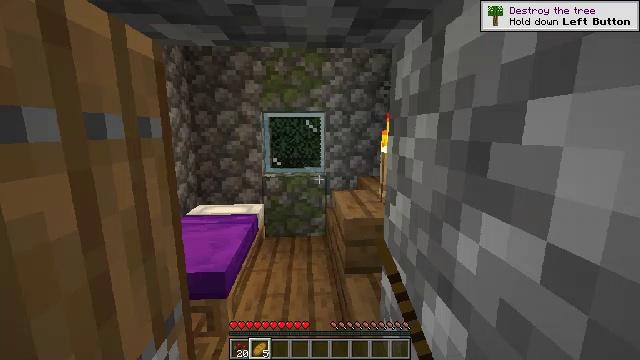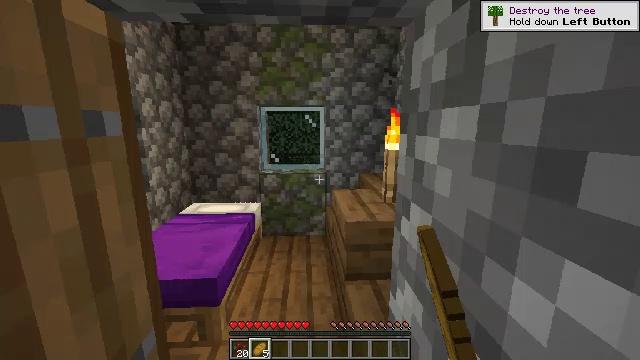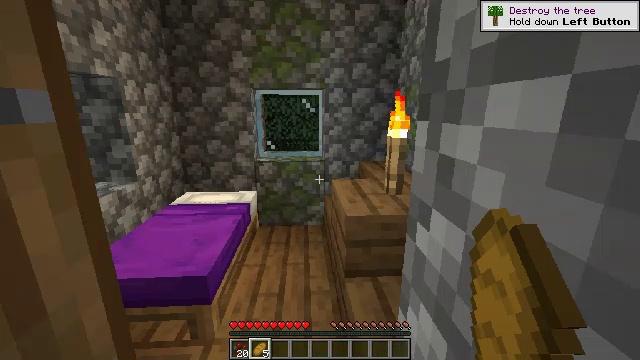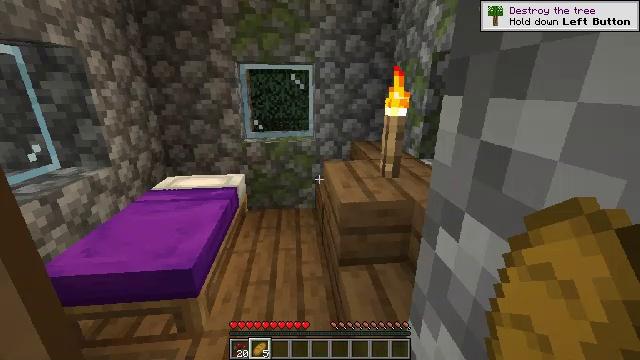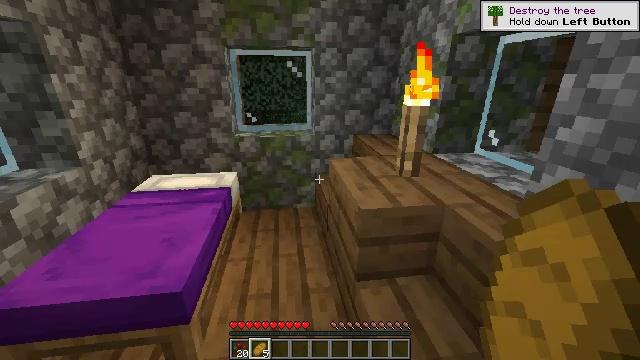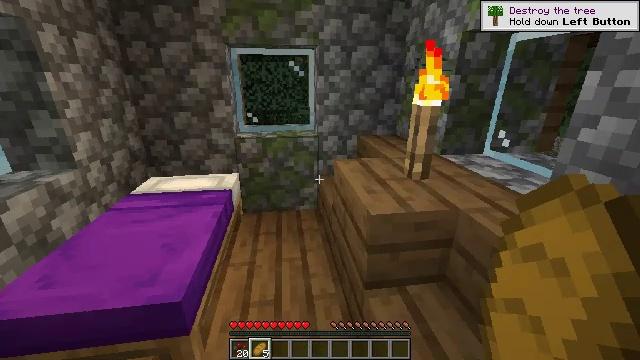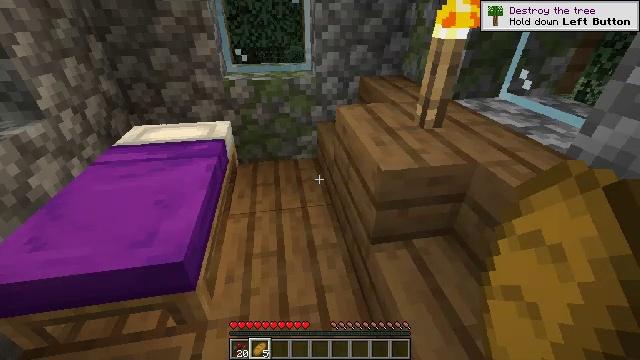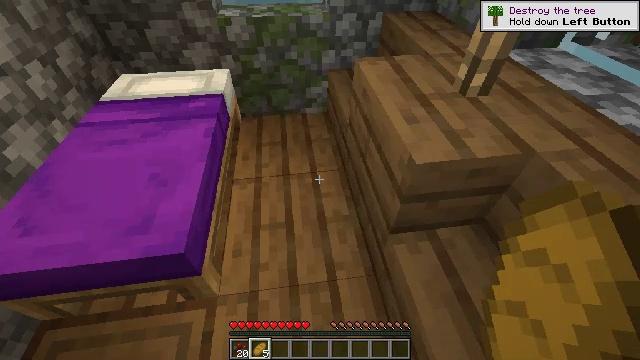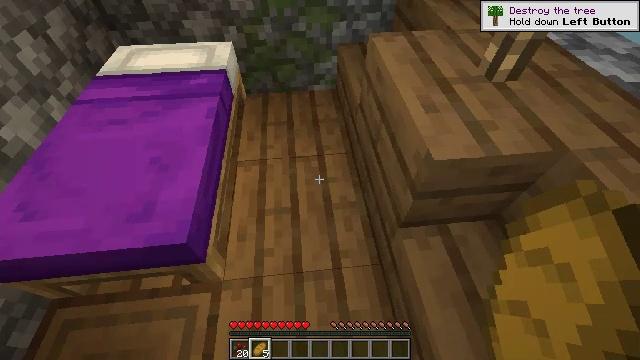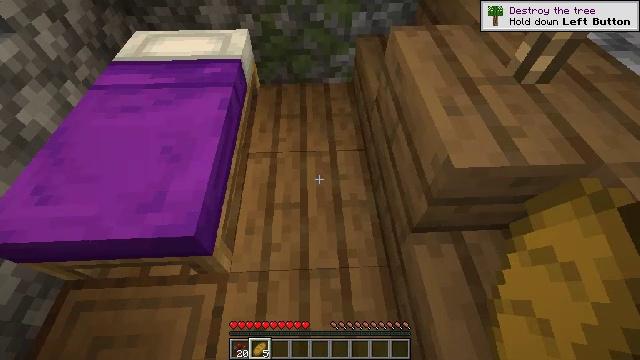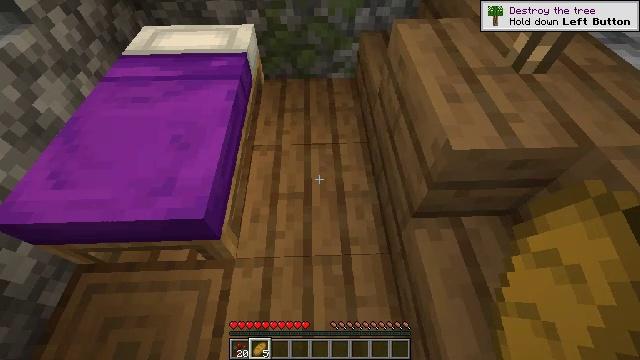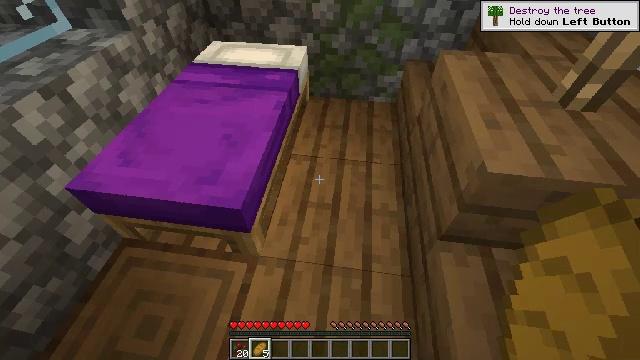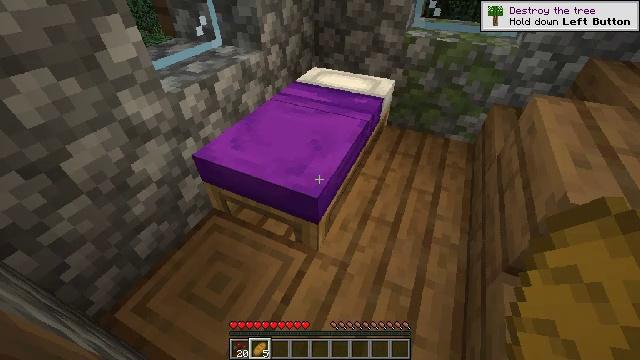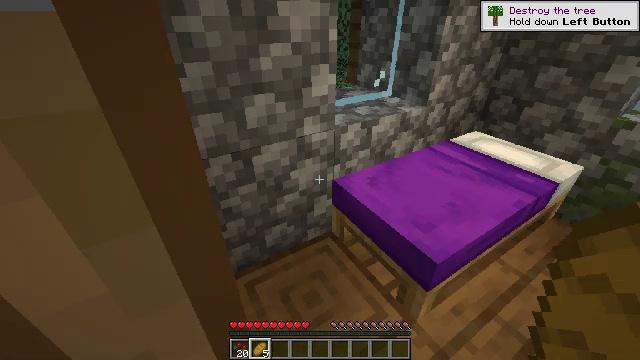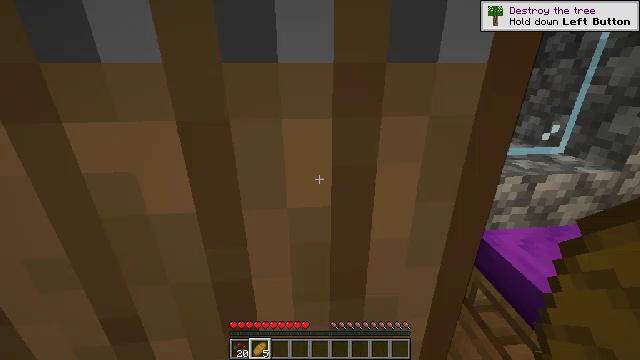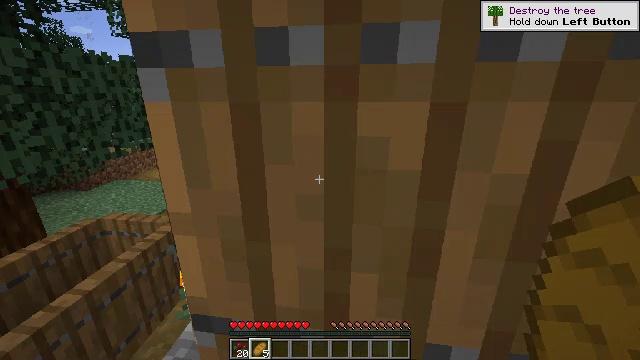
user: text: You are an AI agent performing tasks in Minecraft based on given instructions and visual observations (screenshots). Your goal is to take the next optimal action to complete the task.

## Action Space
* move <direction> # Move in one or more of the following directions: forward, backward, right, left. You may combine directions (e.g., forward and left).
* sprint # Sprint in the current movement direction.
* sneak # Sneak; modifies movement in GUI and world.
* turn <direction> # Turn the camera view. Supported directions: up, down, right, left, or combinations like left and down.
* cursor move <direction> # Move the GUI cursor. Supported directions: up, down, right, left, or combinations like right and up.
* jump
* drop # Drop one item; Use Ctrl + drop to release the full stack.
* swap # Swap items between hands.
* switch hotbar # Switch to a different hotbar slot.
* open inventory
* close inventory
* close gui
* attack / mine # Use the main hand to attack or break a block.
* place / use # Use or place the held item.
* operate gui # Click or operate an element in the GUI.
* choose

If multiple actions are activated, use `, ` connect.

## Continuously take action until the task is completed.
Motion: motion action
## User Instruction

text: Retrieve the blue bed from the ground.
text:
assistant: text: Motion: move forward, turn down
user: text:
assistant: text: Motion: move forward, turn down
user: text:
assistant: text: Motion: move forward and move left, turn right and down
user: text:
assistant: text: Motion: move forward and move left, turn right and down
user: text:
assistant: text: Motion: move forward and move left
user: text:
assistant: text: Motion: move forward and move left, turn right and down
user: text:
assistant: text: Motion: move forward, turn left and down
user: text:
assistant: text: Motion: turn left and down
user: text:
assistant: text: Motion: move back, turn left and down
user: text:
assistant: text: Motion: move back
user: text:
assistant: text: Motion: move back and move left, turn left and up
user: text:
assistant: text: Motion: move back and move left, turn left and up
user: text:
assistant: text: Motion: move back and move left, turn left and up
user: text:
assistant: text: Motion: move back and move left, turn left and up
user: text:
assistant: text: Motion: move back and move left, turn left and up
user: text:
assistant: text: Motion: move left, turn left
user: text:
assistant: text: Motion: move left
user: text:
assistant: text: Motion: move forward and move left
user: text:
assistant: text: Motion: move forward and move left, turn right
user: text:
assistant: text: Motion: move forward and move left, turn right
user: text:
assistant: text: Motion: move left, turn right
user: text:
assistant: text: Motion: move forward and move left, turn right
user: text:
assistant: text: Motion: move forward and move left
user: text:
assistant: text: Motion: move forward
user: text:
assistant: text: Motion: move forward
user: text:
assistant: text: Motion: move forward
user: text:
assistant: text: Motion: move forward, turn right and up
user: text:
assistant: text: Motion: move forward
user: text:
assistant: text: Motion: move forward
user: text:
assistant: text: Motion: move forward, turn left